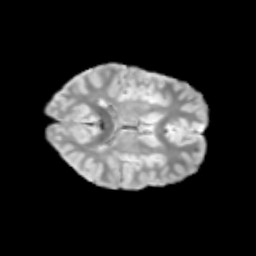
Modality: T2w
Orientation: axial
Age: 11
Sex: male
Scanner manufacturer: siemens
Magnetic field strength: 3 T
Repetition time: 3.8 s
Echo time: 0.07 s